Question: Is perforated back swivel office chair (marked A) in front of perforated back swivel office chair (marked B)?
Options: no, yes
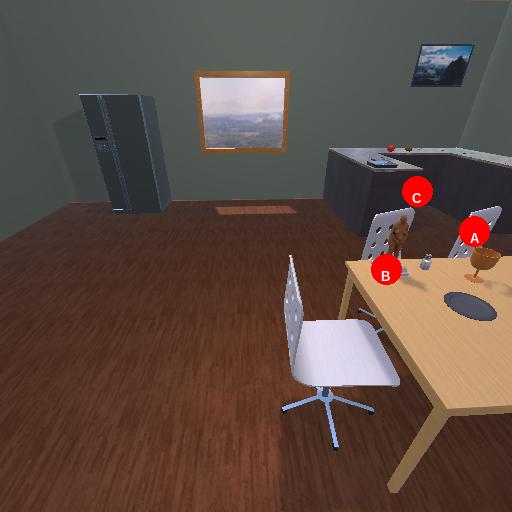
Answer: no